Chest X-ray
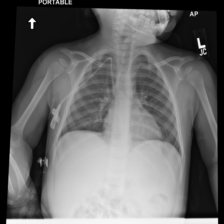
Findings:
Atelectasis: negative
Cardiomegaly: negative
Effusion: negative
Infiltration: negative
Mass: negative
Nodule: negative
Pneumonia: negative
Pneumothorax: negative
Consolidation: negative
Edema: negative
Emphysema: negative
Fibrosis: negative
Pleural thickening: negative
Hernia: negative